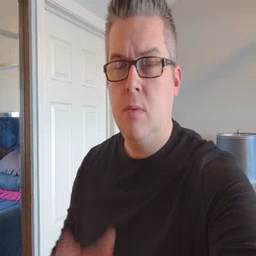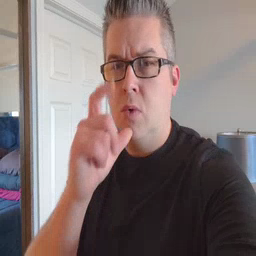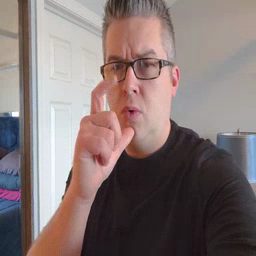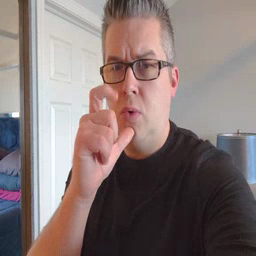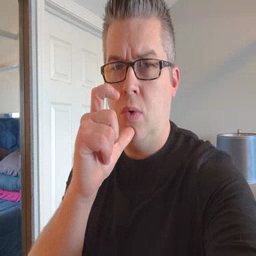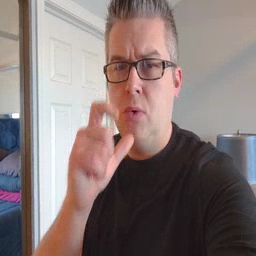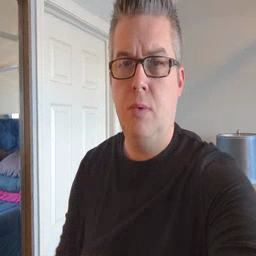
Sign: who